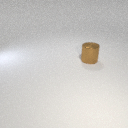
large brown metal cylinder